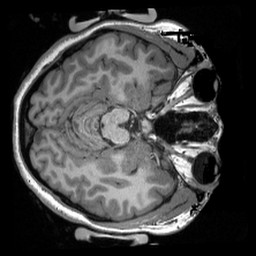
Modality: T1w
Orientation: axial